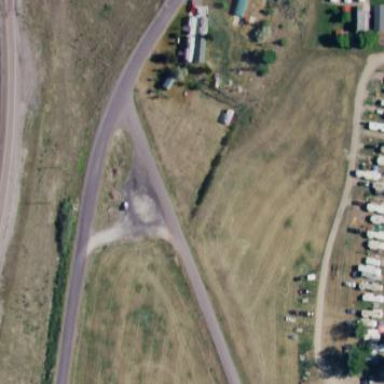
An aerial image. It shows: RV storage facility.